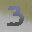
Label: 3